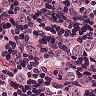
Metastatic tissue present: yes